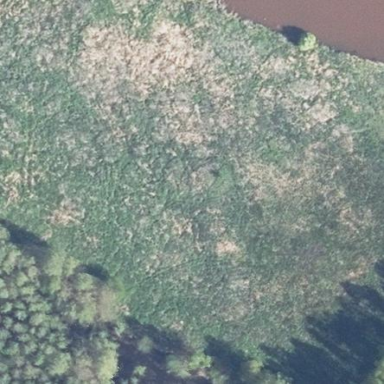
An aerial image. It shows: Reedbed wetland area.